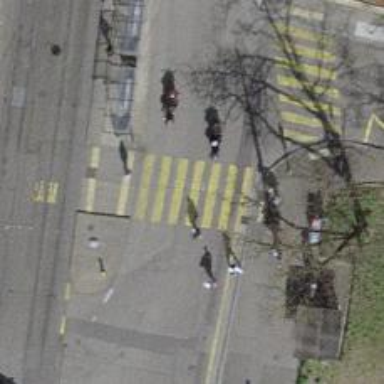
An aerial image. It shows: Crossing with traffic signals and zebra markings.